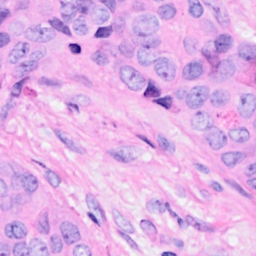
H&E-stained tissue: Breast